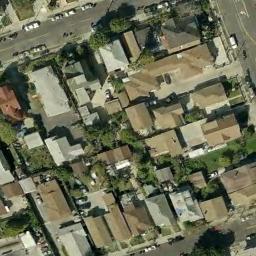
Label: residential